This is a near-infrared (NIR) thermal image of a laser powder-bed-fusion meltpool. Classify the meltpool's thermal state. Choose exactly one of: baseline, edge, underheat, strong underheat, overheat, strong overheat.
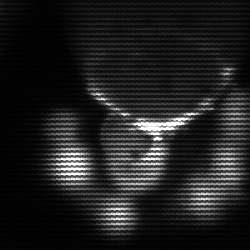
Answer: edge